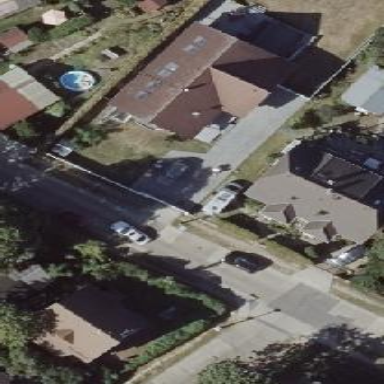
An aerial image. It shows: Detached building with half-hipped roof shape.